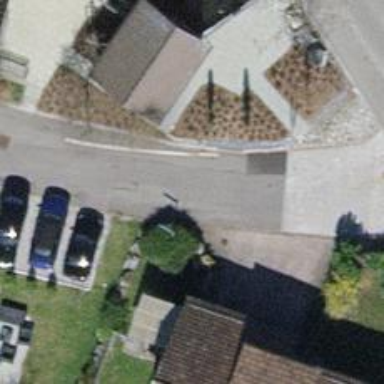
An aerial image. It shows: Residential road with sett surface.